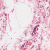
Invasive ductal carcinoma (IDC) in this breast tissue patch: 0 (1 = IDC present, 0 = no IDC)